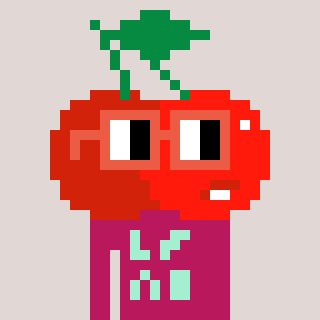
a pixel art character with square orange glasses, a cherry-shaped head and a darkpink-colored body on a warm background